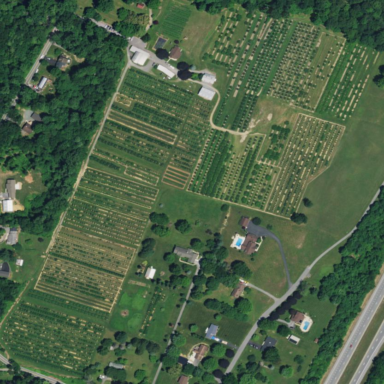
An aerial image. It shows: Orchard.